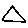
Label: triangle